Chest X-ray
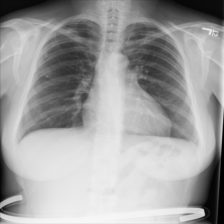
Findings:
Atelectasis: negative
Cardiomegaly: negative
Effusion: negative
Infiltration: negative
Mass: negative
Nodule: negative
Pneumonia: negative
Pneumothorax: negative
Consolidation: negative
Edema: negative
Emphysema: negative
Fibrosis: negative
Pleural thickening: negative
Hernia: negative